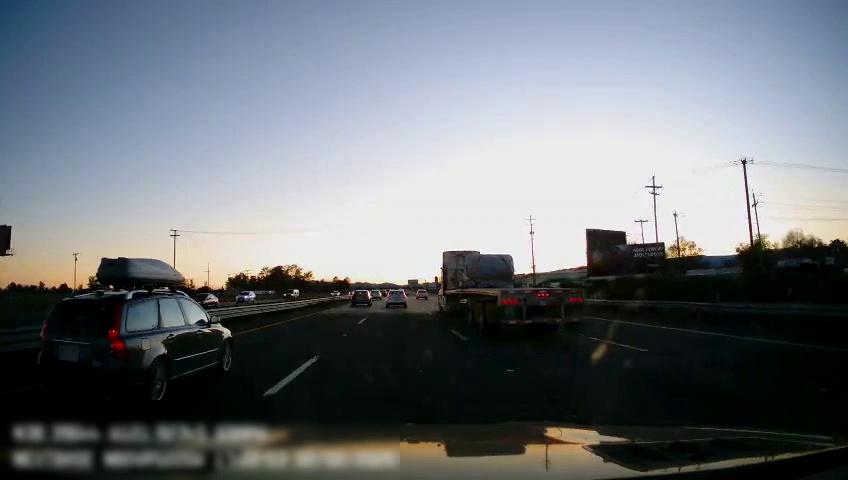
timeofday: Day
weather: Sunny
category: Drivable Space
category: Vehicles | Car
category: Vehicles | Car
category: Vehicles | SUV
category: Vehicles | SUV
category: Vehicles | Car
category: Vehicles | Car
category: Vehicles | Car
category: Vehicles | SUV
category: Vehicles | Car
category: Vehicles | Truck
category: Lanes | Current Lane
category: Lanes | Current Lane
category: Lanes | Alternate Lane
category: Lanes | Alternate Lane
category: Lanes | Alternate Lane
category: Traffic | Signs